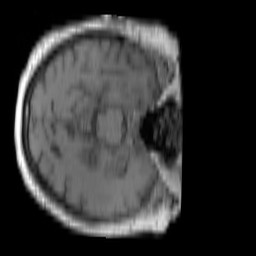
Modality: T1w
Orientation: axial
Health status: ill
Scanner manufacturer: siemens
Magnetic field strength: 3 T
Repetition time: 0.4 s
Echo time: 0.00246 s